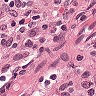
Metastatic tissue present: no